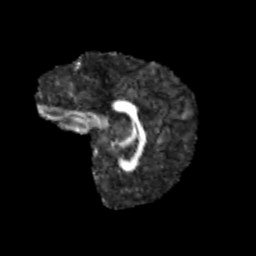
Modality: FA
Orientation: sagittal
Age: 10
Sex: female
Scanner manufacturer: siemens
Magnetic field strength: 3 T
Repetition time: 3.8 s
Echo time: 0.07 s